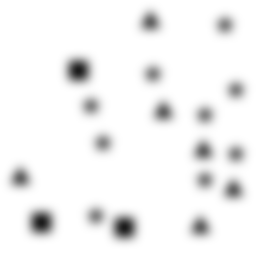
Squares: 3
Triangles: 6
Stars: 9
Total shapes: 18